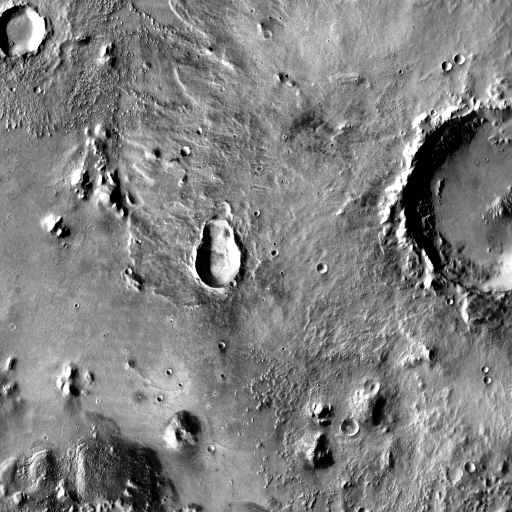
Crater classes present: Background, Other, Layered